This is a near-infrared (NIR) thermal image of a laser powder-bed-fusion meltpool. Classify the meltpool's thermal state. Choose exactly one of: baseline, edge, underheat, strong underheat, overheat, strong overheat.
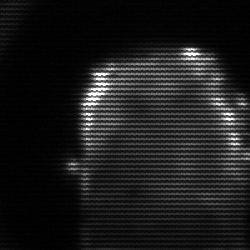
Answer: baseline